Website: walmart
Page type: customer-info-address
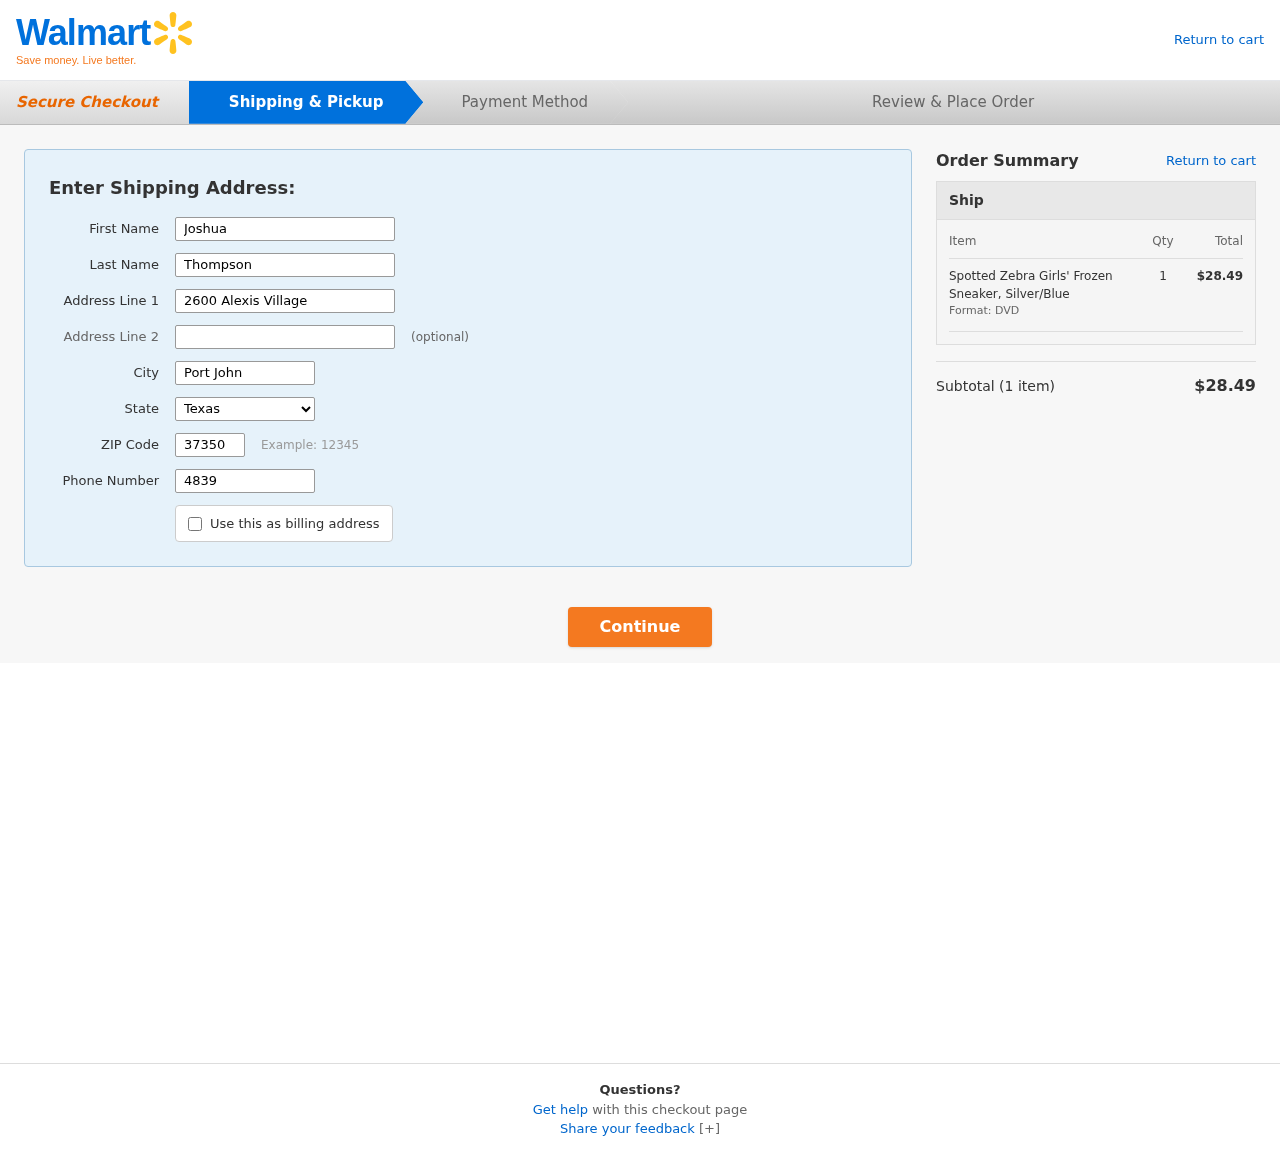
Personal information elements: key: PII_CITY
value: Port John
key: PII_FIRSTNAME
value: Joshua
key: PII_LASTNAME
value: Thompson
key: PII_PHONE
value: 4839038094
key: PII_POSTCODE
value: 37350
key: PII_STATE
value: Texas
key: PII_STREET
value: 2600 Alexis Village
Product elements: key: PRODUCT1_NAME
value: Spotted Zebra Girls' Frozen Sneaker, Silver/Blue
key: PRODUCT1_QUANTITY
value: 1
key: PRODUCT1_LINE_TOTAL
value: $28.49
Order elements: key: ORDER_NUM_ITEMS
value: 1
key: ORDER_SUBTOTAL
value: $28.49